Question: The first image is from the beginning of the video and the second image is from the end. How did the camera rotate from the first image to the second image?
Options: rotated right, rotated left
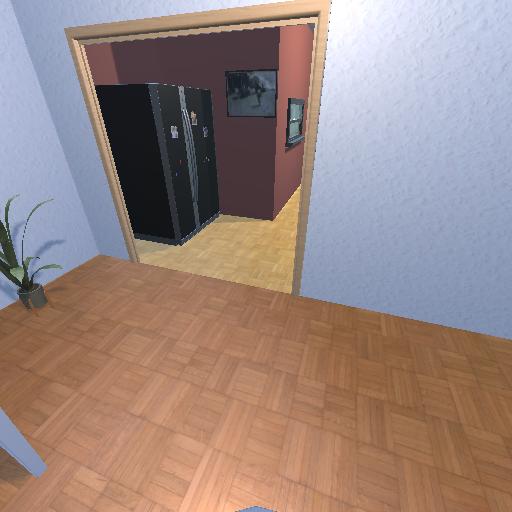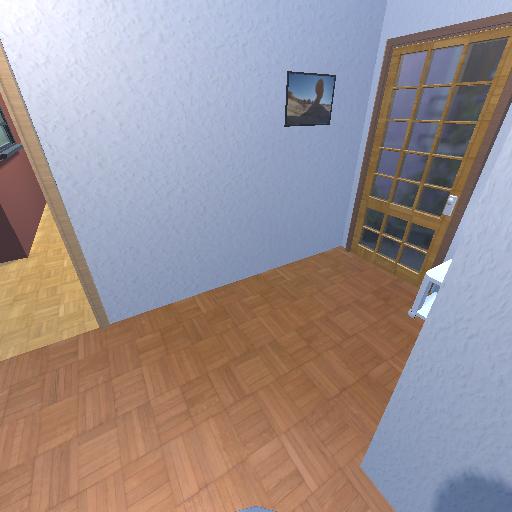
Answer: rotated right